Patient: sex M, age 45
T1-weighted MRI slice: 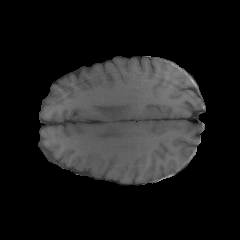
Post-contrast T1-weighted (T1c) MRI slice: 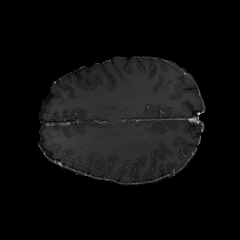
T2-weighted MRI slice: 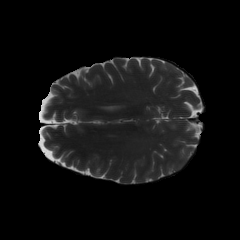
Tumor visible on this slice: no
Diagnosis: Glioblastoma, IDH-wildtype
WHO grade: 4